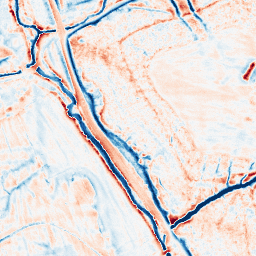
Category: edge_preserving
Decomposition family: guided
Decomposition parameters: radius: 4
eps: 0.001
Upsampling method: bicubic
Upsampling parameters: scale: 8
Upsampling scale: 8